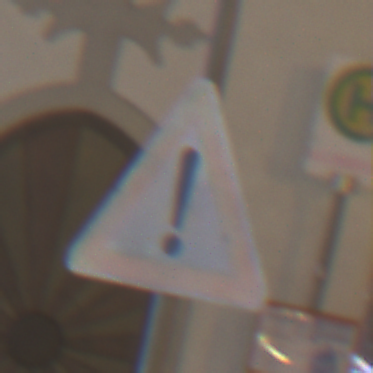
Verkehrszeichen: Gefahrenstelle
Umgebung: Outdoor, Urban
Tageszeit: Night
Wetter: Overcast
Licht: Artificial
Jahreszeit: Winter
Kontrast: MediumContrast